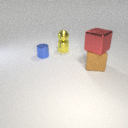
small blue metal cylinder to the left of small yellow metal cylinder